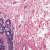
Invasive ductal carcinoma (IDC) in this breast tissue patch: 0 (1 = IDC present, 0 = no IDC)